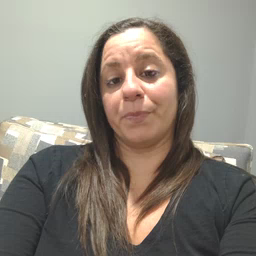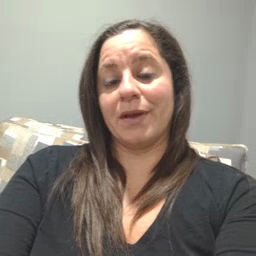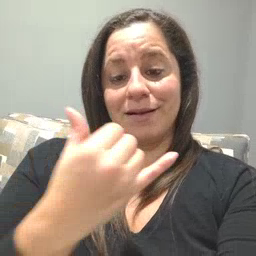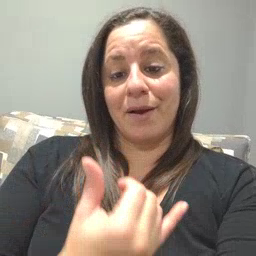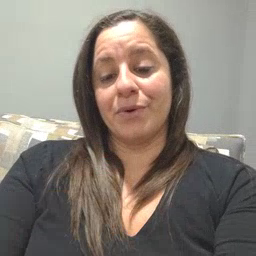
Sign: now